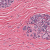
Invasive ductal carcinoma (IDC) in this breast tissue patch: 0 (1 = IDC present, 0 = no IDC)